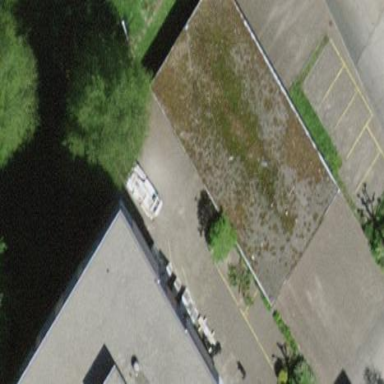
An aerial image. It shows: Group of garages.